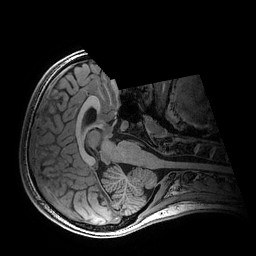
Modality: T1w
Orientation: axial
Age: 21
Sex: female
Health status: healthy